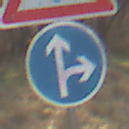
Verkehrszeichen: VorgeschriebeneFahrtrichtungGeradeausOderRechts
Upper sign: Lichtzeichenanlage
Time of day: SunriseSunset
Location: Outdoor (Nature)
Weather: PartlyCloudy
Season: NotSpecified
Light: Natural